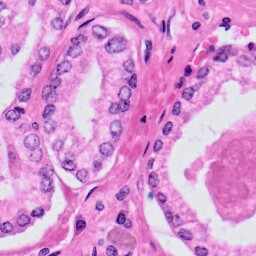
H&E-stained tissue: Prostate